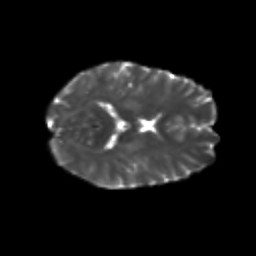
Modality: T2w
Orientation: axial
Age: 27
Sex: female
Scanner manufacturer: siemens
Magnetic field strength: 3 T
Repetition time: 3.5 s
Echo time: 0.113 s